Question: I'm getting start with Spring and I'm trying to build an app using Security, Hibernate and Thymleaf.
I have this error that stuck me for days.
Here are the logs :
'''
org.springframework.beans.factory.BeanCreationException: Error creating bean with name 'userController': Injection of autowired dependencies failed; nested exception is org.springframework.beans.factory.BeanCreationException: Could not autowire field: public com.nickeed.ServiceInterface.UserServiceInterface com.nickeed.controller.UserController.UserServiceInterface; nested exception is org.springframework.beans.factory.BeanCreationException: Error creating bean with name 'userServiceImpl': Injection of autowired dependencies failed; nested exception is org.springframework.beans.factory.BeanCreationException: Could not autowire field: protected com.nickeed.repository.UserRepository com.nickeed.ServiceImpl.UserServiceImpl.userRepository; nested exception is org.springframework.beans.factory.BeanCreationException: Error creating bean with name 'userRepository': Invocation of init method failed; nested exception is java.lang.IllegalArgumentException: Not an managed type: class com.nickeed.model.User
at org.springframework.beans.factory.annotation.AutowiredAnnotationBeanPostProcessor.postProcessPropertyValues(AutowiredAnnotationBeanPostProcessor.java:334) ~[spring-beans-4.2.5.RELEASE.jar:4.2.5.RELEASE]
at org.springframework.beans.factory.support.AbstractAutowireCapableBeanFactory.populateBean(AbstractAutowireCapableBeanFactory.java:1214) ~[spring-beans-4.2.5.RELEASE.jar:4.2.5.RELEASE]
at org.springframework.beans.factory.support.AbstractAutowireCapableBeanFactory.doCreateBean(AbstractAutowireCapableBeanFactory.java:543) ~[spring-beans-4.2.5.RELEASE.jar:4.2.5.RELEASE]
at org.springframework.beans.factory.support.AbstractAutowireCapableBeanFactory.createBean(AbstractAutowireCapableBeanFactory.java:482) ~[spring-beans-4.2.5.RELEASE.jar:4.2.5.RELEASE]
at org.springframework.beans.factory.support.AbstractBeanFactory$1.getObject(AbstractBeanFactory.java:306) ~[spring-beans-4.2.5.RELEASE.jar:4.2.5.RELEASE]
at org.springframework.beans.factory.support.DefaultSingletonBeanRegistry.getSingleton(DefaultSingletonBeanRegistry.java:230) ~[spring-beans-4.2.5.RELEASE.jar:4.2.5.RELEASE]
at org.springframework.beans.factory.support.AbstractBeanFactory.doGetBean(AbstractBeanFactory.java:302) ~[spring-beans-4.2.5.RELEASE.jar:4.2.5.RELEASE]
at org.springframework.beans.factory.support.AbstractBeanFactory.getBean(AbstractBeanFactory.java:197) ~[spring-beans-4.2.5.RELEASE.jar:4.2.5.RELEASE]
at org.springframework.beans.factory.support.DefaultListableBeanFactory.preInstantiateSingletons(DefaultListableBeanFactory.java:772) ~[spring-beans-4.2.5.RELEASE.jar:4.2.5.RELEASE]
at org.springframework.context.support.AbstractApplicationContext.finishBeanFactoryInitialization(AbstractApplicationContext.java:839) ~[spring-context-4.2.5.RELEASE.jar:4.2.5.RELEASE]
at org.springframework.context.support.AbstractApplicationContext.refresh(AbstractApplicationContext.java:538) ~[spring-context-4.2.5.RELEASE.jar:4.2.5.RELEASE]
at org.springframework.boot.context.embedded.EmbeddedWebApplicationContext.refresh(EmbeddedWebApplicationContext.java:118) ~[spring-boot-1.3.3.RELEASE.jar:1.3.3.RELEASE]
at org.springframework.boot.SpringApplication.refresh(SpringApplication.java:766) [spring-boot-1.3.3.RELEASE.jar:1.3.3.RELEASE]
at org.springframework.boot.SpringApplication.createAndRefreshContext(SpringApplication.java:361) [spring-boot-1.3.3.RELEASE.jar:1.3.3.RELEASE]
at org.springframework.boot.SpringApplication.run(SpringApplication.java:307) [spring-boot-1.3.3.RELEASE.jar:1.3.3.RELEASE]
at org.springframework.boot.SpringApplication.run(SpringApplication.java:1191) [spring-boot-1.3.3.RELEASE.jar:1.3.3.RELEASE]
at org.springframework.boot.SpringApplication.run(SpringApplication.java:1180) [spring-boot-1.3.3.RELEASE.jar:1.3.3.RELEASE]
at com.nickeed.NickeedApplication.main(NickeedApplication.java:17) [classes/:na]
Caused by: org.springframework.beans.factory.BeanCreationException: Could not autowire field: public com.nickeed.ServiceInterface.UserServiceInterface com.nickeed.controller.UserController.UserServiceInterface; nested exception is org.springframework.beans.factory.BeanCreationException: Error creating bean with name 'userServiceImpl': Injection of autowired dependencies failed; nested exception is org.springframework.beans.factory.BeanCreationException: Could not autowire field: protected com.nickeed.repository.UserRepository com.nickeed.ServiceImpl.UserServiceImpl.userRepository; nested exception is org.springframework.beans.factory.BeanCreationException: Error creating bean with name 'userRepository': Invocation of init method failed; nested exception is java.lang.IllegalArgumentException: Not an managed type: class com.nickeed.model.User
at org.springframework.beans.factory.annotation.AutowiredAnnotationBeanPostProcessor$AutowiredFieldElement.inject(AutowiredAnnotationBeanPostProcessor.java:573) ~[spring-beans-4.2.5.RELEASE.jar:4.2.5.RELEASE]
at org.springframework.beans.factory.annotation.InjectionMetadata.inject(InjectionMetadata.java:88) ~[spring-beans-4.2.5.RELEASE.jar:4.2.5.RELEASE]
at org.springframework.beans.factory.annotation.AutowiredAnnotationBeanPostProcessor.postProcessPropertyValues(AutowiredAnnotationBeanPostProcessor.java:331) ~[spring-beans-4.2.5.RELEASE.jar:4.2.5.RELEASE]
... 17 common frames omitted
Caused by: org.springframework.beans.factory.BeanCreationException: Error creating bean with name 'userServiceImpl': Injection of autowired dependencies failed; nested exception is org.springframework.beans.factory.BeanCreationException: Could not autowire field: protected com.nickeed.repository.UserRepository com.nickeed.ServiceImpl.UserServiceImpl.userRepository; nested exception is org.springframework.beans.factory.BeanCreationException: Error creating bean with name 'userRepository': Invocation of init method failed; nested exception is java.lang.IllegalArgumentException: Not an managed type: class com.nickeed.model.User
at org.springframework.beans.factory.annotation.AutowiredAnnotationBeanPostProcessor.postProcessPropertyValues(AutowiredAnnotationBeanPostProcessor.java:334) ~[spring-beans-4.2.5.RELEASE.jar:4.2.5.RELEASE]
at org.springframework.beans.factory.support.AbstractAutowireCapableBeanFactory.populateBean(AbstractAutowireCapableBeanFactory.java:1214) ~[spring-beans-4.2.5.RELEASE.jar:4.2.5.RELEASE]
at org.springframework.beans.factory.support.AbstractAutowireCapableBeanFactory.doCreateBean(AbstractAutowireCapableBeanFactory.java:543) ~[spring-beans-4.2.5.RELEASE.jar:4.2.5.RELEASE]
at org.springframework.beans.factory.support.AbstractAutowireCapableBeanFactory.createBean(AbstractAutowireCapableBeanFactory.java:482) ~[spring-beans-4.2.5.RELEASE.jar:4.2.5.RELEASE]
at org.springframework.beans.factory.support.AbstractBeanFactory$1.getObject(AbstractBeanFactory.java:306) ~[spring-beans-4.2.5.RELEASE.jar:4.2.5.RELEASE]
at org.springframework.beans.factory.support.DefaultSingletonBeanRegistry.getSingleton(DefaultSingletonBeanRegistry.java:230) ~[spring-beans-4.2.5.RELEASE.jar:4.2.5.RELEASE]
at org.springframework.beans.factory.support.AbstractBeanFactory.doGetBean(AbstractBeanFactory.java:302) ~[spring-beans-4.2.5.RELEASE.jar:4.2.5.RELEASE]
at org.springframework.beans.factory.support.AbstractBeanFactory.getBean(AbstractBeanFactory.java:197) ~[spring-beans-4.2.5.RELEASE.jar:4.2.5.RELEASE]
at org.springframework.beans.factory.support.DefaultListableBeanFactory.findAutowireCandidates(DefaultListableBeanFactory.java:1192) ~[spring-beans-4.2.5.RELEASE.jar:4.2.5.RELEASE]
at org.springframework.beans.factory.support.DefaultListableBeanFactory.doResolveDependency(DefaultListableBeanFactory.java:1116) ~[spring-beans-4.2.5.RELEASE.jar:4.2.5.RELEASE]
at org.springframework.beans.factory.support.DefaultListableBeanFactory.resolveDependency(DefaultListableBeanFactory.java:1014) ~[spring-beans-4.2.5.RELEASE.jar:4.2.5.RELEASE]
at org.springframework.beans.factory.annotation.AutowiredAnnotationBeanPostProcessor$AutowiredFieldElement.inject(AutowiredAnnotationBeanPostProcessor.java:545) ~[spring-beans-4.2.5.RELEASE.jar:4.2.5.RELEASE]
... 19 common frames omitted
Caused by: org.springframework.beans.factory.BeanCreationException: Could not autowire field: protected com.nickeed.repository.UserRepository com.nickeed.ServiceImpl.UserServiceImpl.userRepository; nested exception is org.springframework.beans.factory.BeanCreationException: Error creating bean with name 'userRepository': Invocation of init method failed; nested exception is java.lang.IllegalArgumentException: Not an managed type: class com.nickeed.model.User
at org.springframework.beans.factory.annotation.AutowiredAnnotationBeanPostProcessor$AutowiredFieldElement.inject(AutowiredAnnotationBeanPostProcessor.java:573) ~[spring-beans-4.2.5.RELEASE.jar:4.2.5.RELEASE]
at org.springframework.beans.factory.annotation.InjectionMetadata.inject(InjectionMetadata.java:88) ~[spring-beans-4.2.5.RELEASE.jar:4.2.5.RELEASE]
at org.springframework.beans.factory.annotation.AutowiredAnnotationBeanPostProcessor.postProcessPropertyValues(AutowiredAnnotationBeanPostProcessor.java:331) ~[spring-beans-4.2.5.RELEASE.jar:4.2.5.RELEASE]
... 30 common frames omitted
Caused by: org.springframework.beans.factory.BeanCreationException: Error creating bean with name 'userRepository': Invocation of init method failed; nested exception is java.lang.IllegalArgumentException: Not an managed type: class com.nickeed.model.User
at org.springframework.beans.factory.support.AbstractAutowireCapableBeanFactory.initializeBean(AbstractAutowireCapableBeanFactory.java:1578) ~[spring-beans-4.2.5.RELEASE.jar:4.2.5.RELEASE]
at org.springframework.beans.factory.support.AbstractAutowireCapableBeanFactory.doCreateBean(AbstractAutowireCapableBeanFactory.java:545) ~[spring-beans-4.2.5.RELEASE.jar:4.2.5.RELEASE]
at org.springframework.beans.factory.support.AbstractAutowireCapableBeanFactory.createBean(AbstractAutowireCapableBeanFactory.java:482) ~[spring-beans-4.2.5.RELEASE.jar:4.2.5.RELEASE]
at org.springframework.beans.factory.support.AbstractBeanFactory$1.getObject(AbstractBeanFactory.java:306) ~[spring-beans-4.2.5.RELEASE.jar:4.2.5.RELEASE]
at org.springframework.beans.factory.support.DefaultSingletonBeanRegistry.getSingleton(DefaultSingletonBeanRegistry.java:230) ~[spring-beans-4.2.5.RELEASE.jar:4.2.5.RELEASE]
at org.springframework.beans.factory.support.AbstractBeanFactory.doGetBean(AbstractBeanFactory.java:302) ~[spring-beans-4.2.5.RELEASE.jar:4.2.5.RELEASE]
at org.springframework.beans.factory.support.AbstractBeanFactory.getBean(AbstractBeanFactory.java:197) ~[spring-beans-4.2.5.RELEASE.jar:4.2.5.RELEASE]
at org.springframework.beans.factory.support.DefaultListableBeanFactory.findAutowireCandidates(DefaultListableBeanFactory.java:1192) ~[spring-beans-4.2.5.RELEASE.jar:4.2.5.RELEASE]
at org.springframework.beans.factory.support.DefaultListableBeanFactory.doResolveDependency(DefaultListableBeanFactory.java:1116) ~[spring-beans-4.2.5.RELEASE.jar:4.2.5.RELEASE]
at org.springframework.beans.factory.support.DefaultListableBeanFactory.resolveDependency(DefaultListableBeanFactory.java:1014) ~[spring-beans-4.2.5.RELEASE.jar:4.2.5.RELEASE]
at org.springframework.beans.factory.annotation.AutowiredAnnotationBeanPostProcessor$AutowiredFieldElement.inject(AutowiredAnnotationBeanPostProcessor.java:545) ~[spring-beans-4.2.5.RELEASE.jar:4.2.5.RELEASE]
... 32 common frames omitted
Caused by: java.lang.IllegalArgumentException: Not an managed type: class com.nickeed.model.User
at org.hibernate.jpa.internal.metamodel.MetamodelImpl.managedType(MetamodelImpl.java:219) ~[hibernate-entitymanager-4.3.11.Final.jar:4.3.11.Final]
at org.springframework.data.jpa.repository.support.JpaMetamodelEntityInformation.<init>(JpaMetamodelEntityInformation.java:68) ~[spring-data-jpa-1.9.4.RELEASE.jar:na]
at org.springframework.data.jpa.repository.support.JpaEntityInformationSupport.getEntityInformation(JpaEntityInformationSupport.java:67) ~[spring-data-jpa-1.9.4.RELEASE.jar:na]
at org.springframework.data.jpa.repository.support.JpaRepositoryFactory.getEntityInformation(JpaRepositoryFactory.java:152) ~[spring-data-jpa-1.9.4.RELEASE.jar:na]
at org.springframework.data.jpa.repository.support.JpaRepositoryFactory.getTargetRepository(JpaRepositoryFactory.java:99) ~[spring-data-jpa-1.9.4.RELEASE.jar:na]
at org.springframework.data.jpa.repository.support.JpaRepositoryFactory.getTargetRepository(JpaRepositoryFactory.java:81) ~[spring-data-jpa-1.9.4.RELEASE.jar:na]
at org.springframework.data.repository.core.support.RepositoryFactorySupport.getRepository(RepositoryFactorySupport.java:185) ~[spring-data-commons-1.11.4.RELEASE.jar:na]
at org.springframework.data.repository.core.support.RepositoryFactoryBeanSupport.initAndReturn(RepositoryFactoryBeanSupport.java:251) ~[spring-data-commons-1.11.4.RELEASE.jar:na]
at org.springframework.data.repository.core.support.RepositoryFactoryBeanSupport.afterPropertiesSet(RepositoryFactoryBeanSupport.java:237) ~[spring-data-commons-1.11.4.RELEASE.jar:na]
at org.springframework.data.jpa.repository.support.JpaRepositoryFactoryBean.afterPropertiesSet(JpaRepositoryFactoryBean.java:92) ~[spring-data-jpa-1.9.4.RELEASE.jar:na]
at org.springframework.beans.factory.support.AbstractAutowireCapableBeanFactory.invokeInitMethods(AbstractAutowireCapableBeanFactory.java:1637) ~[spring-beans-4.2.5.RELEASE.jar:4.2.5.RELEASE]
at org.springframework.beans.factory.support.AbstractAutowireCapableBeanFactory.initializeBean(AbstractAutowireCapableBeanFactory.java:1574) ~[spring-beans-4.2.5.RELEASE.jar:4.2.5.RELEASE]
... 42 common frames omitted
'''
---
Application.java
'''
@SpringBootApplication
@EnableWebMvc
public class NickeedApplication {
@Autowired
UserServiceInterface userServiceInterface;
public static void main(String[] args) {
SpringApplication.run(NickeedApplication.class, args);
}
}
'''
---
WebSecurityConfig.java
'''
@Configuration
@EnableWebSecurity
public class WebSecurityConfig extends WebSecurityConfigurerAdapter {
@Override
protected void configure(HttpSecurity http) throws Exception {
String[] pagesFree = {"/", "/home", "/template","/layout"};
http
.authorizeRequests()
.antMatchers(pagesFree).permitAll()
.anyRequest().authenticated()
.and()
.formLogin()
.loginPage("/login")
.permitAll()
.and()
.logout()
.permitAll();
}
@Autowired
public void configureGlobal(AuthenticationManagerBuilder auth) throws Exception {
auth.inMemoryAuthentication()
.withUser("u").password("u").roles("USER");
}
}
'''
---
My UserController
'''
@Controller
@ComponentScan
public class UserController {
@Autowired
public UserServiceInterface UserServiceInterface;
@RequestMapping(value = {"/users"}, method = RequestMethod.GET)
public String savePage(Model model) {
model.addAttribute("User", new User());
model.addAttribute("allUsers", UserServiceInterface.getAllUsers());
return "index";
}
'''
---
Spring.properties :
'''
<pre>
# Database
db.driver: com.mysql.jdbc.Driver
db.url: jdbc:mysql://localhost:3306/nickeed
db.username: root
db.password: root
# Hibernate
hibernate.dialect: org.hibernate.dialect.MySQL5Dialect
hibernate.show_sql: true
hibernate.hbm2ddl.auto: update
entitymanager.packagesToScan: nickeed
# ThymeLeaf
spring.thymeleaf.cache: false
spring.thymeleaf.mode=LEGACYHTML5
</pre>
'''
Databaseconfig.java
And MvcConfig :
Here is my project structure :

If you need any information don't hesitate :)
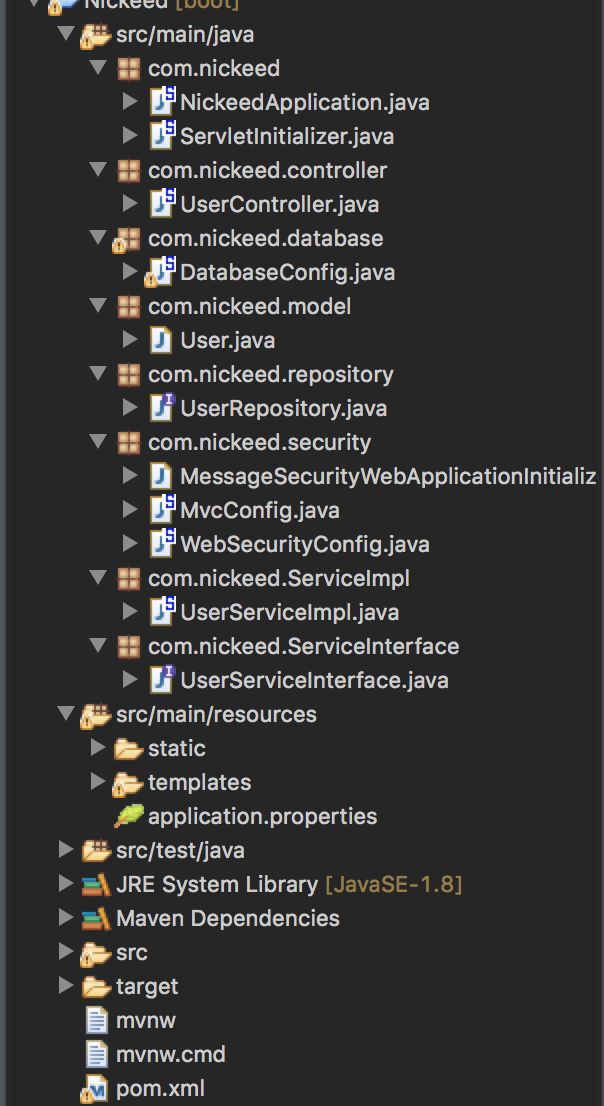
Answer: Please make sure you have the correct packages to scan in your entity manager.
'''
entityManagerFactory.setPackagesToScan(
env.getProperty("entitymanager.packagesToScan")
);
'''
are you sure the correct path has been set here. Not sure what entity manger is and are you setting the path to scan